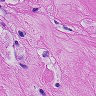
Metastatic tissue present: yes